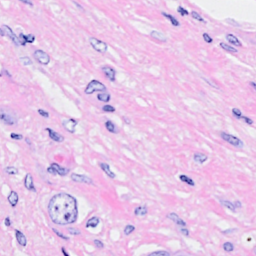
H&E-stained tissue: Breast